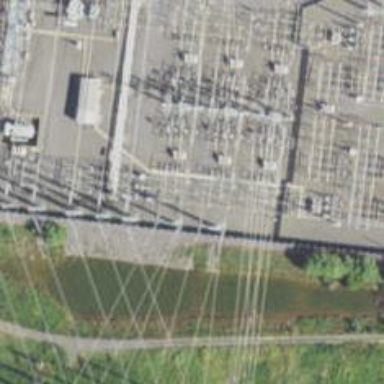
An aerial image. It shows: Switch for power supply.